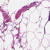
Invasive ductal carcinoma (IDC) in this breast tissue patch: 0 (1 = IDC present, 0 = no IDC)